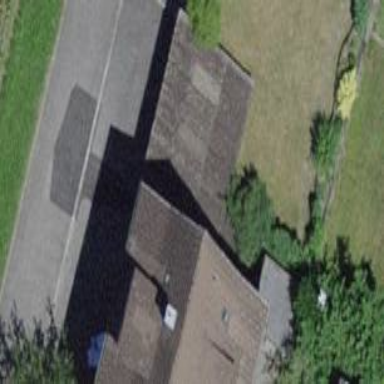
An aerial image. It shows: Garage.